Question: The project is flex. I placed a label and a textinput inside a vgroup container :
'''
<s:VGroup width="100%" height="100%" verticalAlign="middle" horizontalAlign="center">
<s:HGroup>
<s:Label id="l_url" text="url"/>
<s:TextInput id="url" invalid="url.getFocus()"/>
</s:HGroup>
<s:HGroup>
<s:Button label="Enregistrer" click="enregistrer(event)" styleName="" />
<s:Button label="Annuler" click="navigator.popView()"/>
</s:HGroup>
</s:VGroup>
'''
In runtime the label's text is at the top of the label :

How to place the label's text to center vertically ?
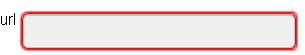
Answer: Looks like you're missing a verticalAlign="middle" in your HGroup.
'''
<s:HGroup verticalAlign="middle">
<s:Label id="l_url" text="url"/>
<s:TextInput id="url" invalid="url.getFocus()"/>
</s:HGroup>
'''
Also I don't usually use form containers, but since you're only doing a mobile UI that might be a good suggestion to look into here if you don't mind the limitations.